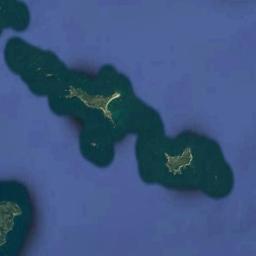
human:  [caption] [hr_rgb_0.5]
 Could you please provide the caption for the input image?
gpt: There are many islands of different shapes and sizes .

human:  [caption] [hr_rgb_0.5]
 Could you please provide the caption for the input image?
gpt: The island is cool like a girl in a skirt .

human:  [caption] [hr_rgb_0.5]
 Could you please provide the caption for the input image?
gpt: A group of green islands on the blue sea .

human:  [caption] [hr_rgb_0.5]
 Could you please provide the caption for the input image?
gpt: The two islands are surrounded by light blue waters .

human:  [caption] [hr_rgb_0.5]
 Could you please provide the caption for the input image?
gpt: There are two green islands surrounded by green water .